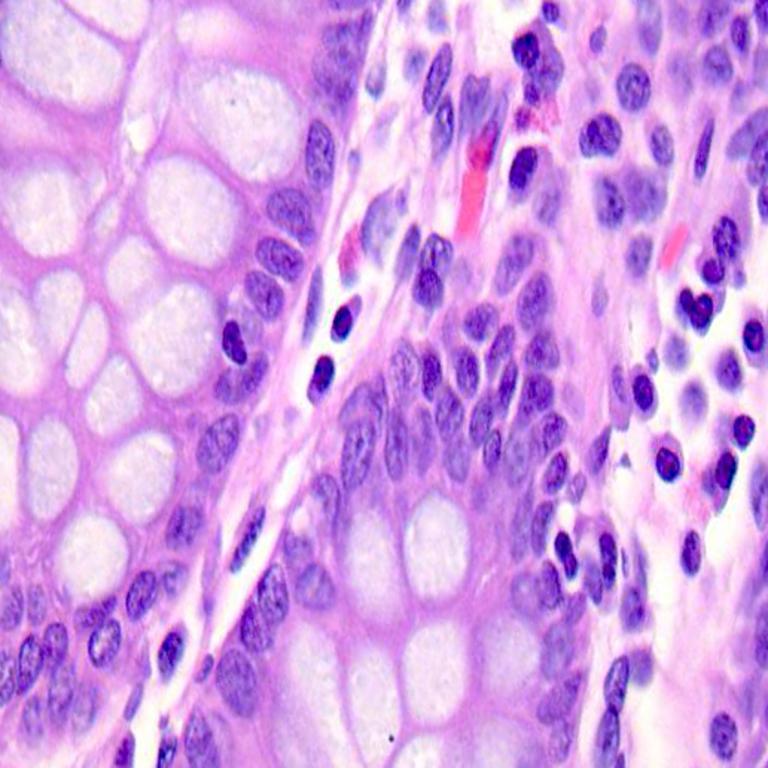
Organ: colon
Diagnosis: benign